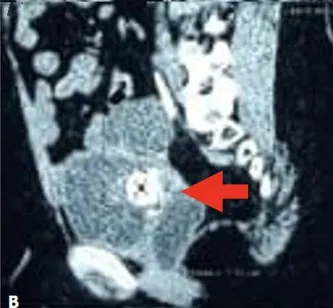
Urological computed tomography scan (A, B) showed density of stone in the bladder (arrow) with size of 48 mm x 21 mm x 20 mm and the right ureteral stent in the pelvic cavity.
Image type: radiology (ct)